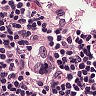
Metastatic tissue present: yes